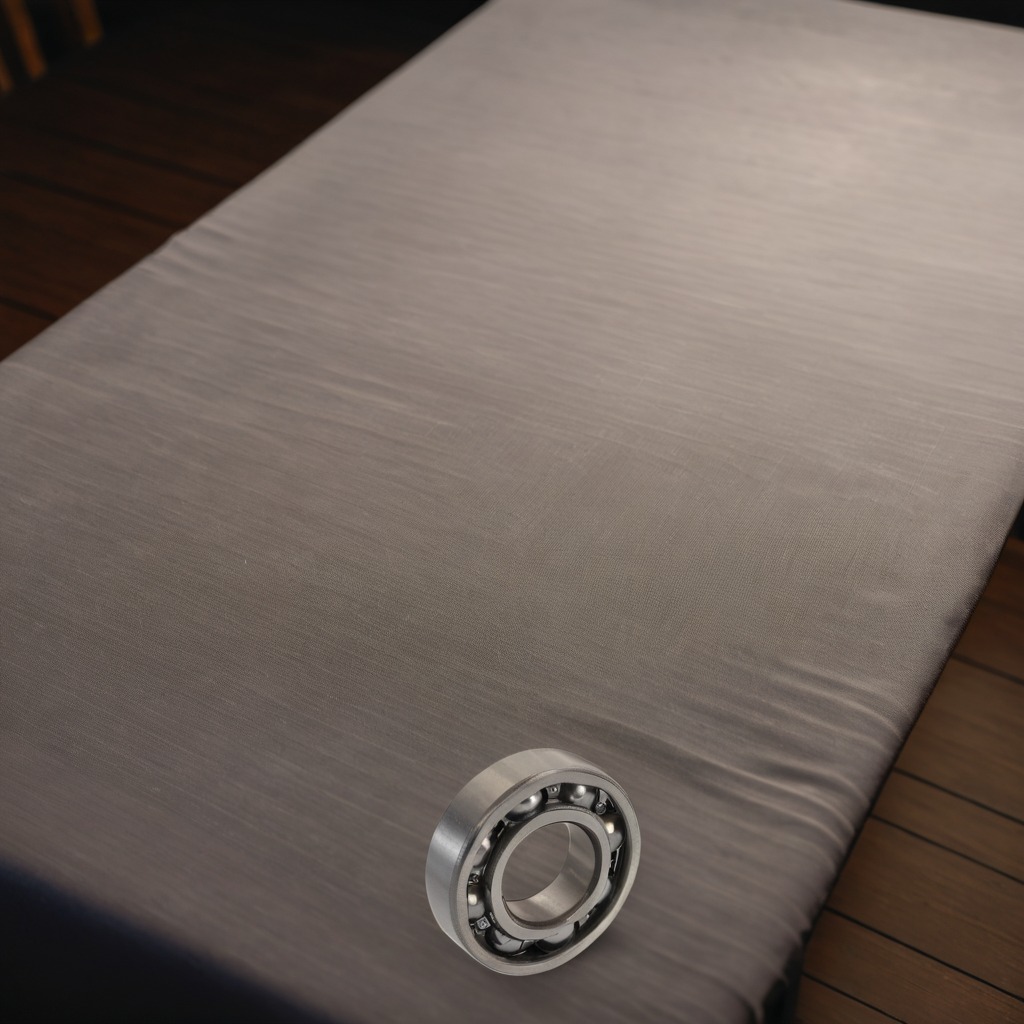
A metal ball bearing is lying on a wooden table inside a workshop at night.